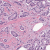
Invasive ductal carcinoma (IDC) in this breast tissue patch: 1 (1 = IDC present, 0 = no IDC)